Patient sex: M
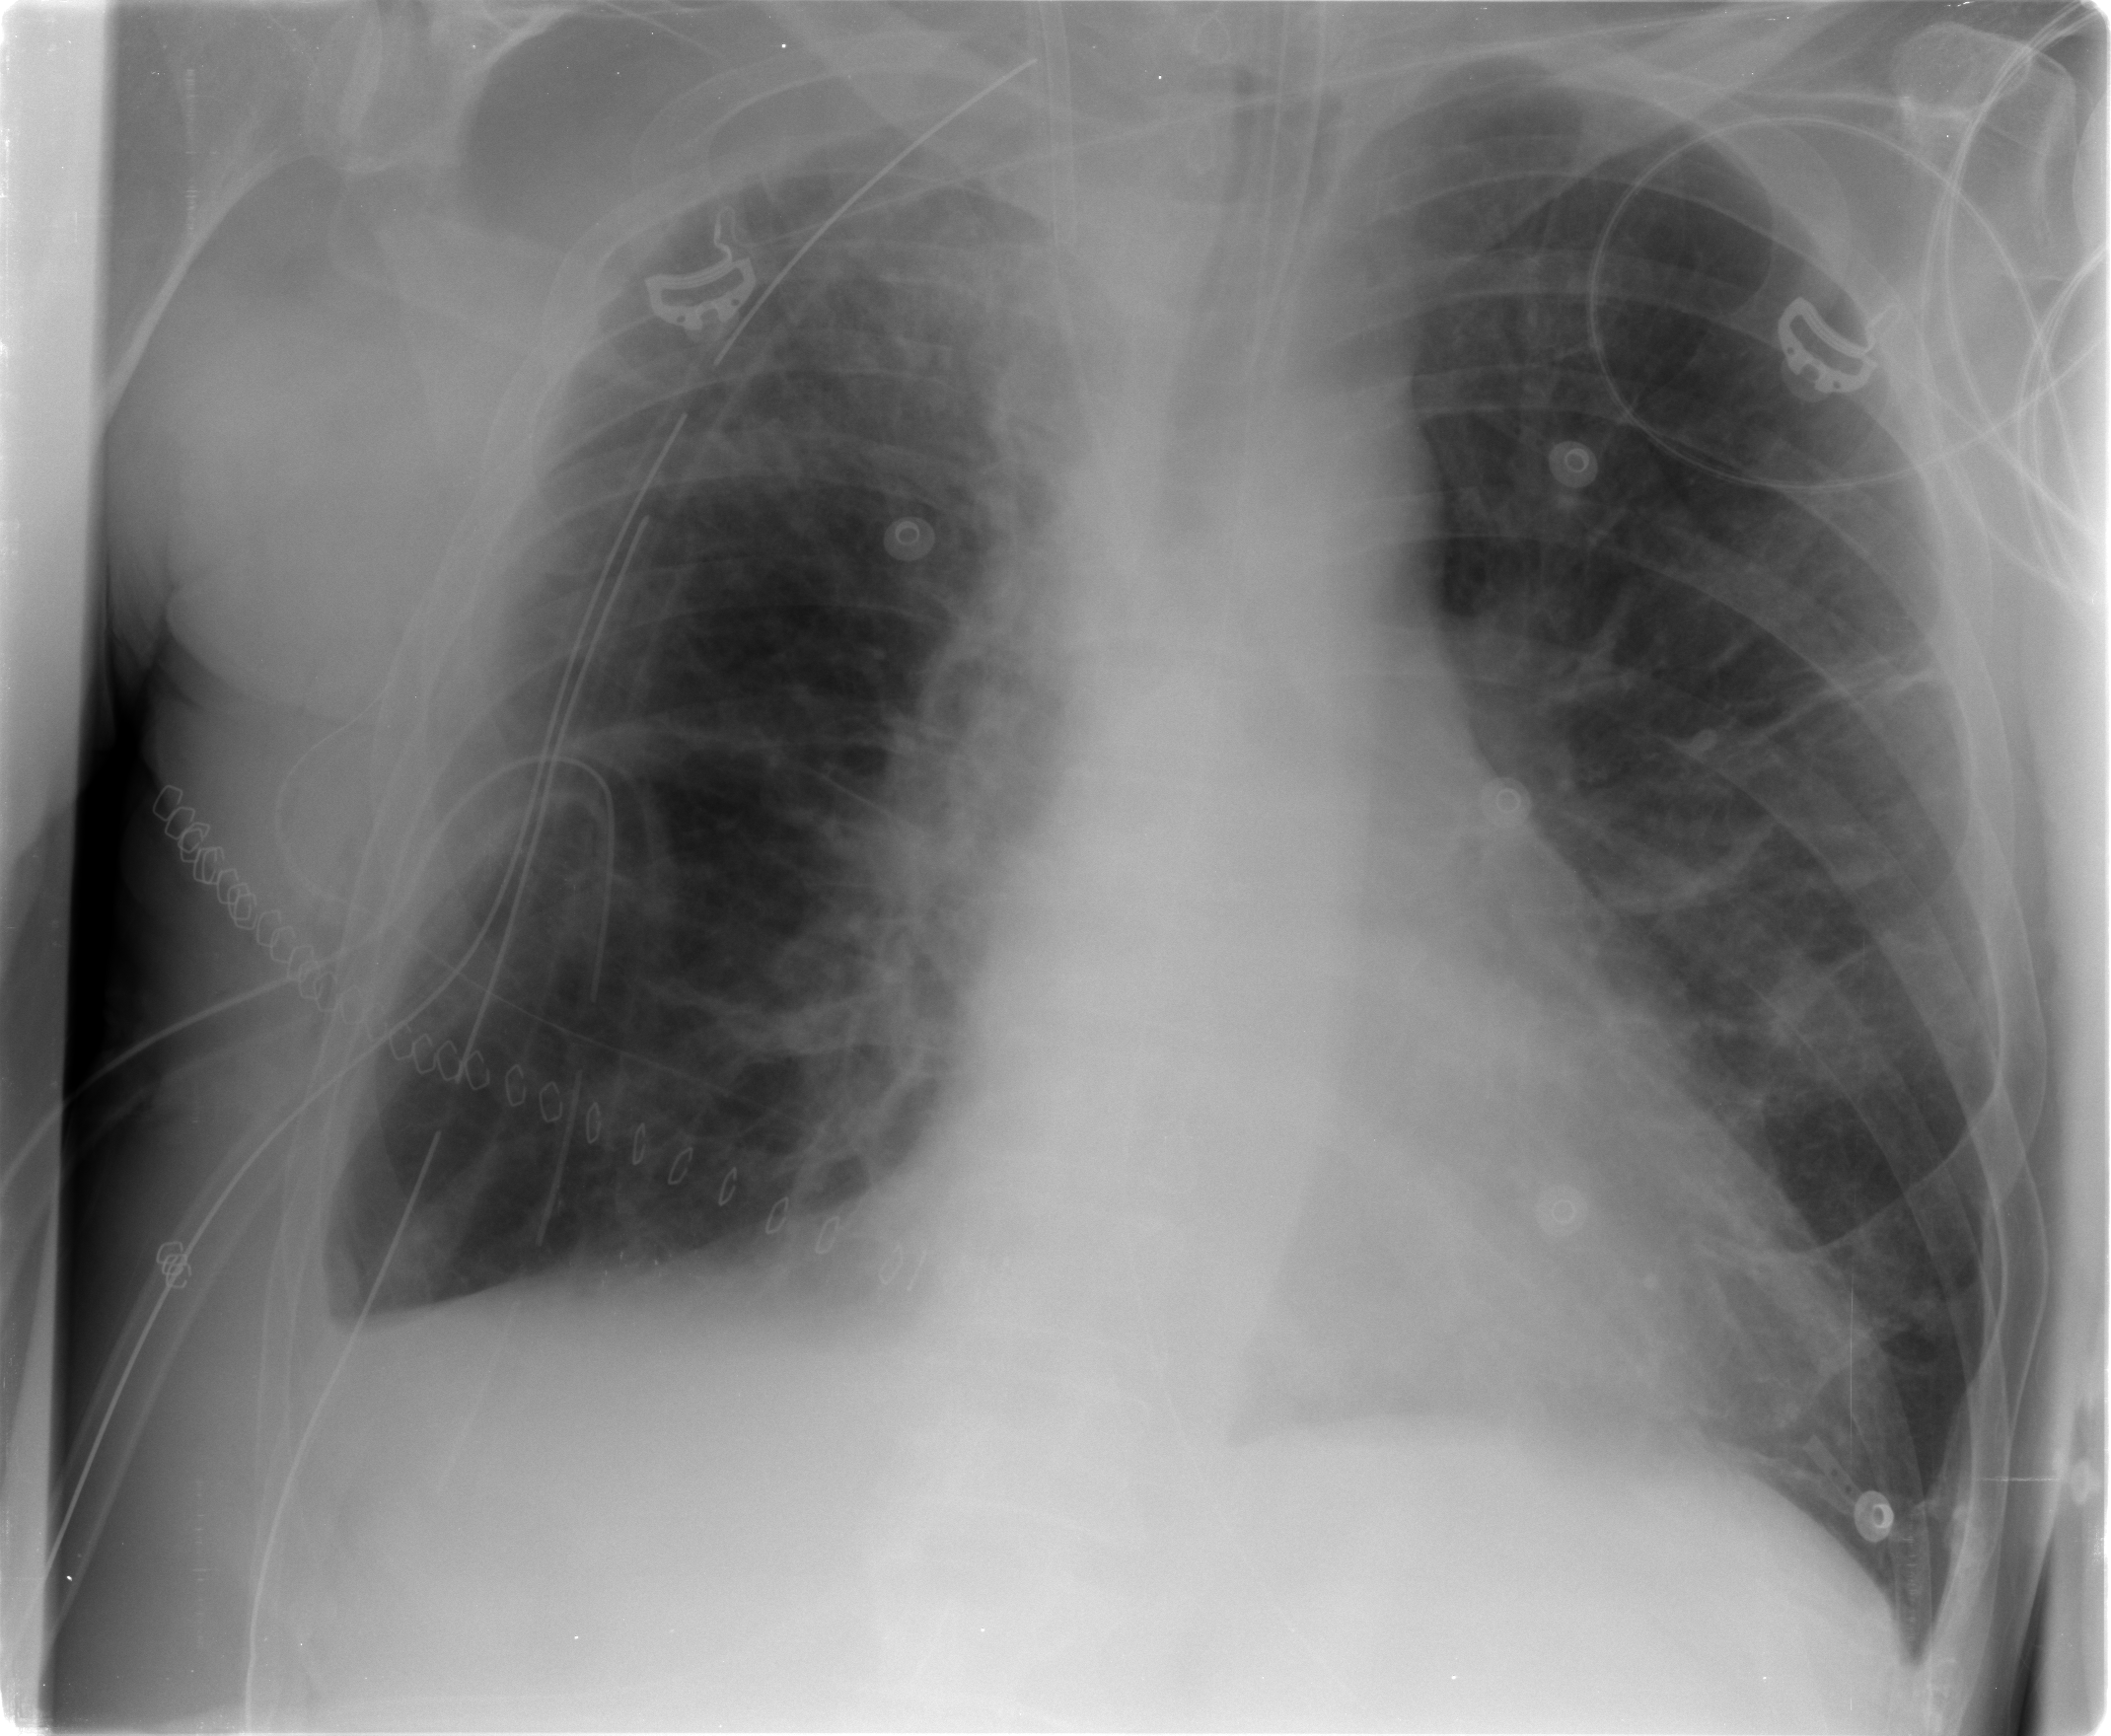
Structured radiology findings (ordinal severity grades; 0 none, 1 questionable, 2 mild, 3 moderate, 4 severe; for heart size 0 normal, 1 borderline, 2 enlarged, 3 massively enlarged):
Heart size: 0
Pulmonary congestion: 2
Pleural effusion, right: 2
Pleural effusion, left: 0
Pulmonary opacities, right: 2
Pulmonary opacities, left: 0
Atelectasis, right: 2
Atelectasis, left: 1